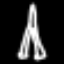
Label: The Eiffel Tower